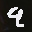
Label: 9